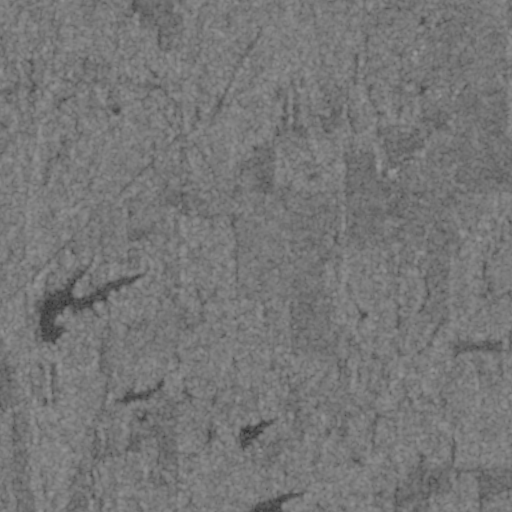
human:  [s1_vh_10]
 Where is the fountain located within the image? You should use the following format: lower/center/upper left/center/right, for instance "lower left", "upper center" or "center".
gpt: The fountain is located in the center left of the image.
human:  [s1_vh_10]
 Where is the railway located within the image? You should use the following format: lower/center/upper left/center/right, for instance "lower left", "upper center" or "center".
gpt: The railway is located in the left of the image.
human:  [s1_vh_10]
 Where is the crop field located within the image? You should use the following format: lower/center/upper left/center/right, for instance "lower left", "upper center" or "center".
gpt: There is no crop field in the image.

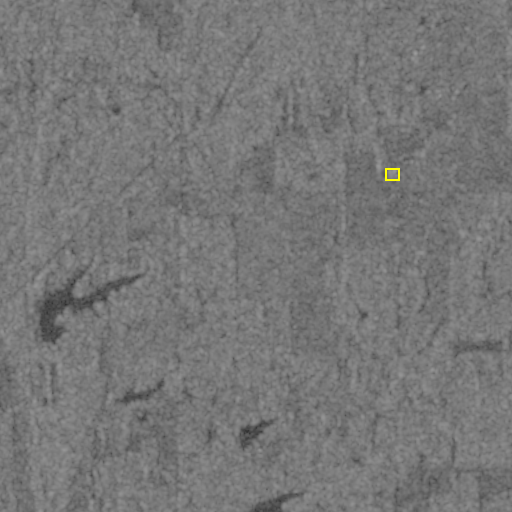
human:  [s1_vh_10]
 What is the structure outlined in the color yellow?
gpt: The structure outlined in yellow is a building.
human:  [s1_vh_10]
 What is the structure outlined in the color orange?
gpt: There is no orange outline.